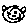
Label: smiley face